Question: I need to change the font color property of the 'RichEditorViewer' of the default pages, but I can't find the control names or property name, I need help with this...
The 'RichEditorViewer' of the 'InfoBeforePage' (I need to change the font color):

This is the code I'm using:
'''
const
Custom_Height = 570;
Custom_ProgressBar_Height = 30;
Page_Color = $7b2b68;
Page_Color_Alternative1 = clblack;
Page_Color_Alternative2 = clwhite;
Font_Color = $fffbff;
var
DefaultTop,
DefaultLeft,
DefaultHeight,
DefaultBackTop,
DefaultNextTop,
DefaultCancelTop,
DefaultBevelTop,
DefaultOuterHeight: Integer;
procedure InitializeWizard();
begin
DefaultTop := WizardForm.Top;
DefaultLeft := WizardForm.Left;
DefaultHeight := WizardForm.Height;
DefaultBackTop := WizardForm.BackButton.Top;
DefaultNextTop := WizardForm.NextButton.Top;
DefaultCancelTop := WizardForm.CancelButton.Top;
DefaultBevelTop := WizardForm.Bevel.Top;
DefaultOuterHeight := WizardForm.OuterNotebook.Height;
// Pages (Size)
WizardForm.Height := Custom_Height;
WizardForm.InnerPage.Height := WizardForm.InnerPage.Height + (Custom_Height - DefaultHeight);
WizardForm.LicensePage.Height := WizardForm.LicensePage.Height + (Custom_Height - DefaultHeight);
// Pages (Color)
WizardForm.color := Page_Color_Alternative1;
WizardForm.FinishedPage.Color := Page_Color;
WizardForm.InfoAfterPage.Color := Page_Color;
WizardForm.InfoBeforePage.Color := Page_Color;
WizardForm.InnerPage.Color := Page_Color;
WizardForm.InstallingPage.color := Page_Color;
WizardForm.LicensePage.Color := Page_Color;
WizardForm.PasswordPage.color := Page_Color;
WizardForm.PreparingPage.color := Page_Color;
WizardForm.ReadyPage.Color := Page_Color;
WizardForm.SelectComponentsPage.Color := Page_Color;
WizardForm.SelectDirPage.Color := Page_Color;
WizardForm.SelectProgramGroupPage.color := Page_Color;
WizardForm.SelectTasksPage.color := Page_Color;
WizardForm.UserInfoPage.color := Page_Color;
WizardForm.WelcomePage.color := Page_Color;
// Controls (Size)
WizardForm.InfoAfterMemo.Height := (Custom_Height - (DefaultHeight / 2));
WizardForm.InfoBeforeMemo.Height := (Custom_Height - (DefaultHeight / 2));
WizardForm.InnerNotebook.Height := WizardForm.InnerNotebook.Height + (Custom_Height - DefaultHeight);
WizardForm.LicenseMemo.Height := WizardForm.LicenseMemo.Height + (Custom_Height - DefaultHeight);
WizardForm.OuterNotebook.Height := WizardForm.OuterNotebook.Height + (Custom_Height - DefaultHeight);
WizardForm.ProgressGauge.Height := Custom_ProgressBar_Height
WizardForm.ReadyMemo.Height := (Custom_Height - (DefaultHeight / 2));
WizardForm.Taskslist.Height := (Custom_Height - (DefaultHeight / 2));
WizardForm.WizardBitmapImage.Height := (Custom_Height - (DefaultHeight - DefaultBevelTop));
WizardForm.WizardBitmapImage2.Height := (Custom_Height - (DefaultHeight - DefaultBevelTop));
// Controls (Location)
WizardForm.BackButton.Top := DefaultBackTop + (Custom_Height - DefaultHeight);
WizardForm.Bevel.Top := DefaultBevelTop + (Custom_Height - DefaultHeight);
WizardForm.CancelButton.Top := DefaultCancelTop + (Custom_Height - DefaultHeight);
WizardForm.LicenseAcceptedRadio.Top := WizardForm.LicenseAcceptedRadio.Top + (Custom_Height - DefaultHeight);
WizardForm.LicenseNotAcceptedRadio.Top := WizardForm.LicenseNotAcceptedRadio.Top + (Custom_Height - DefaultHeight);
WizardForm.NextButton.Top := DefaultNextTop + (Custom_Height - DefaultHeight);
WizardForm.Top := DefaultTop - (Custom_Height - DefaultHeight) div 2;
//WizardForm.ProgressGauge.Top := (DefaultHeight / 2)
// Controls (Back Color)
WizardForm.DirEdit.Color := Page_Color_Alternative2;
WizardForm.GroupEdit.Color := Page_Color_Alternative2;
WizardForm.InfoAfterMemo.Color := Page_Color_Alternative2;
WizardForm.InfoBeforeMemo.Color := Page_Color_Alternative2;
WizardForm.LicenseMemo.Color := Page_Color_Alternative2;
WizardForm.MainPanel.Color := Page_Color;
WizardForm.PasswordEdit.Color := Page_Color_Alternative2;
WizardForm.ReadyMemo.Color := Page_Color_Alternative2;
WizardForm.Taskslist.Color := Page_Color;
WizardForm.UserInfoNameEdit.Color := Page_Color_Alternative2;
WizardForm.UserInfoOrgEdit.Color := Page_Color_Alternative2;
WizardForm.UserInfoSerialEdit.Color := Page_Color_Alternative2;
// Controls (Font Color)
WizardForm.FinishedHeadingLabel.font.color := Font_Color;
WizardForm.InfoafterMemo.font.Color := Font_Color;
WizardForm.FinishedLabel.font.color := Font_Color;
WizardForm.DirEdit.font.Color := Page_Color_Alternative1;
WizardForm.Font.color := Font_Color;
WizardForm.GroupEdit.font.Color := Page_Color_Alternative1;
WizardForm.InfoBeforeMemo.font.Color := Page_Color_Alternative1;
WizardForm.LicenseMemo.font.Color := Page_Color_Alternative1;
WizardForm.MainPanel.font.Color := Font_Color;
WizardForm.PageDescriptionLabel.font.color := Font_Color;
WizardForm.PageNameLabel.font.color := Font_Color;
WizardForm.PasswordEdit.font.Color := Page_Color_Alternative1;
WizardForm.Taskslist.font.Color := Font_Color;
WizardForm.UserInfoNameEdit.font.Color := Page_Color_Alternative1;
WizardForm.UserInfoOrgEdit.font.Color := Page_Color_Alternative1;
WizardForm.UserInfoSerialEdit.font.Color := Page_Color_Alternative1;
WizardForm.WelcomeLabel1.font.color := Font_Color;
WizardForm.WelcomeLabel2.font.color := Font_Color;
WizardForm.ReadyMemo.font.Color := Page_Color_Alternative1;
end;
'''
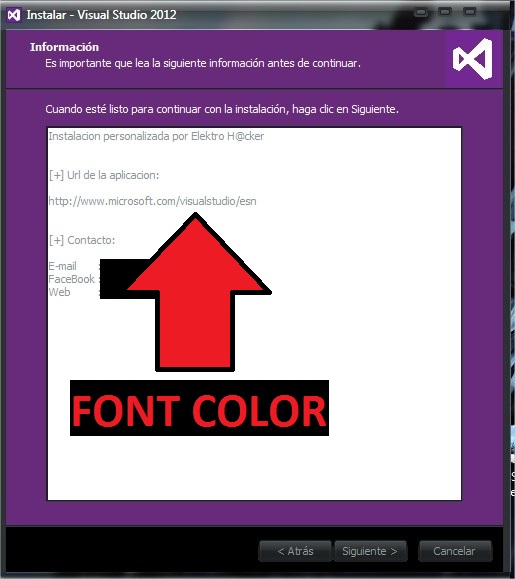
Answer: Here is simple RTF document with many attributes changed:

And here is appropriate code for it:
> {\rtf1\ansi\ansicpg1250\deff0\deflang1051{\fonttbl{\f0\fnil\fcharset0
Calibri;}{\f1\fnil\fcharset0 Times New Roman;}} {\colortbl
;\red0\green77\blue187;\red255\green0\blue0;} {*\generator Msftedit
5.41.21.2510;}\viewkind4\uc1\pard\sa200\sl276\slmult1\lang9\f0\fs22 Hello. This is \cf1 blue text\cf0 . \cf2 And this text is red\cf0 .
This is \i italic \i0 & \b bold\b0 .\par \f1 Even changing font to
Times is possible. \fs44 This text is 22 size.\f0\fs22\par \par \par }
Changing the color is possible with flag your text here where X is your desired color number.
Colors are saved in colortbl in the head of document (as RGB values, black is missing):
'''
{\colortbl;\red0\green77\blue187;\red255\green0\blue0;}
'''
so black = cf0, blue = cf1, red = cf2 etc.
To assing new text simply assign your new text to RTFText variable:
'''
WizardForm.InfoBeforeMemo.RTFText := '{\rtf1\ansi\ansicpg1250\deff0\deflang1051{\fonttbl{\f0\fnil\fcharset0 Calibri;}{\f1\fnil\fcharset0 Times New Roman;}}
{\colortbl ;\red0\green77\blue187;\red255\green0\blue0;}
{\*\generator Msftedit 5.41.21.2510;}\viewkind4\uc1\pard\sa200\sl276\slmult1\lang9\f0\fs22 Hello. This is \cf2 blue text\cf0 . \cf2 And this text is red\cf0 . This is \i italic \i0 & \b bold\b0 .\par
\f1 Even changing font to Times is possible. \fs44 This text is 22 size.\f0\fs22\par
\par
\par
}';
'''
In the example above I changed color of blue text to red.